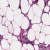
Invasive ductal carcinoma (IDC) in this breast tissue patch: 1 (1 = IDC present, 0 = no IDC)